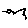
Label: bird